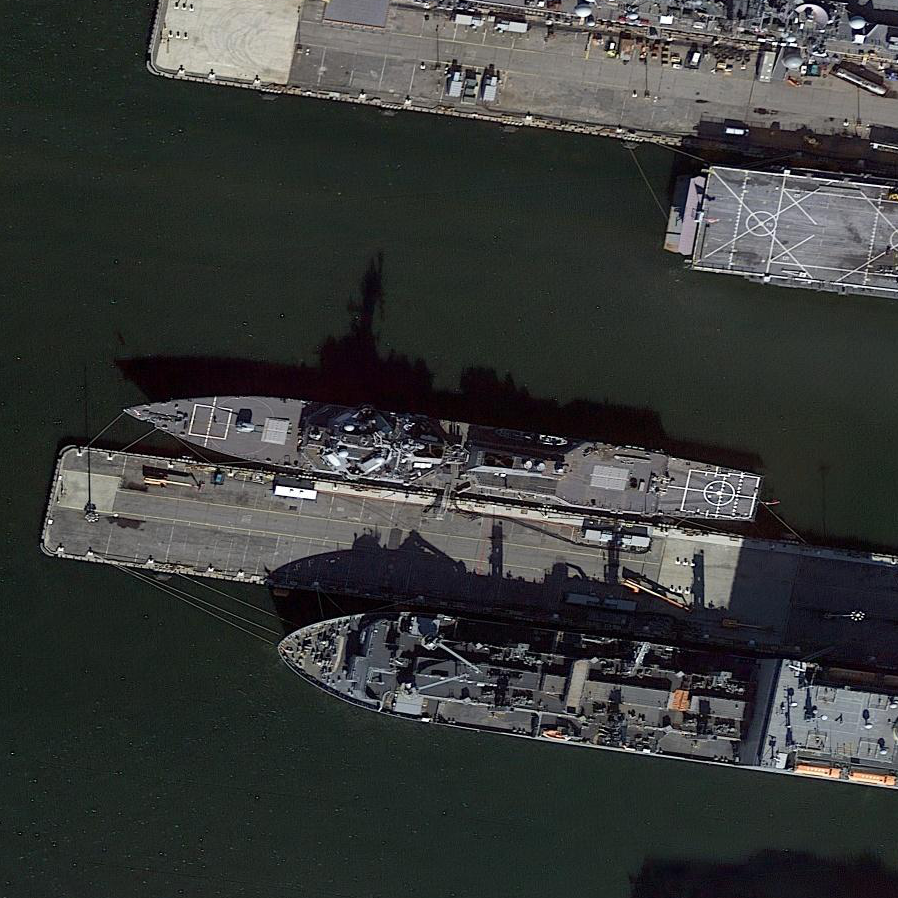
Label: destroyer